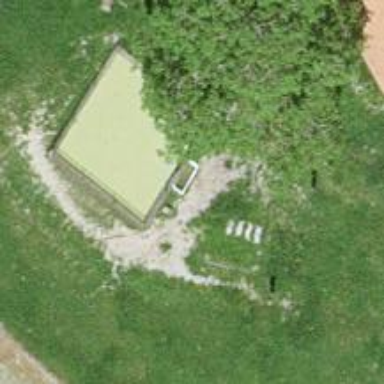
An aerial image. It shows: Water tank in natural water setting.